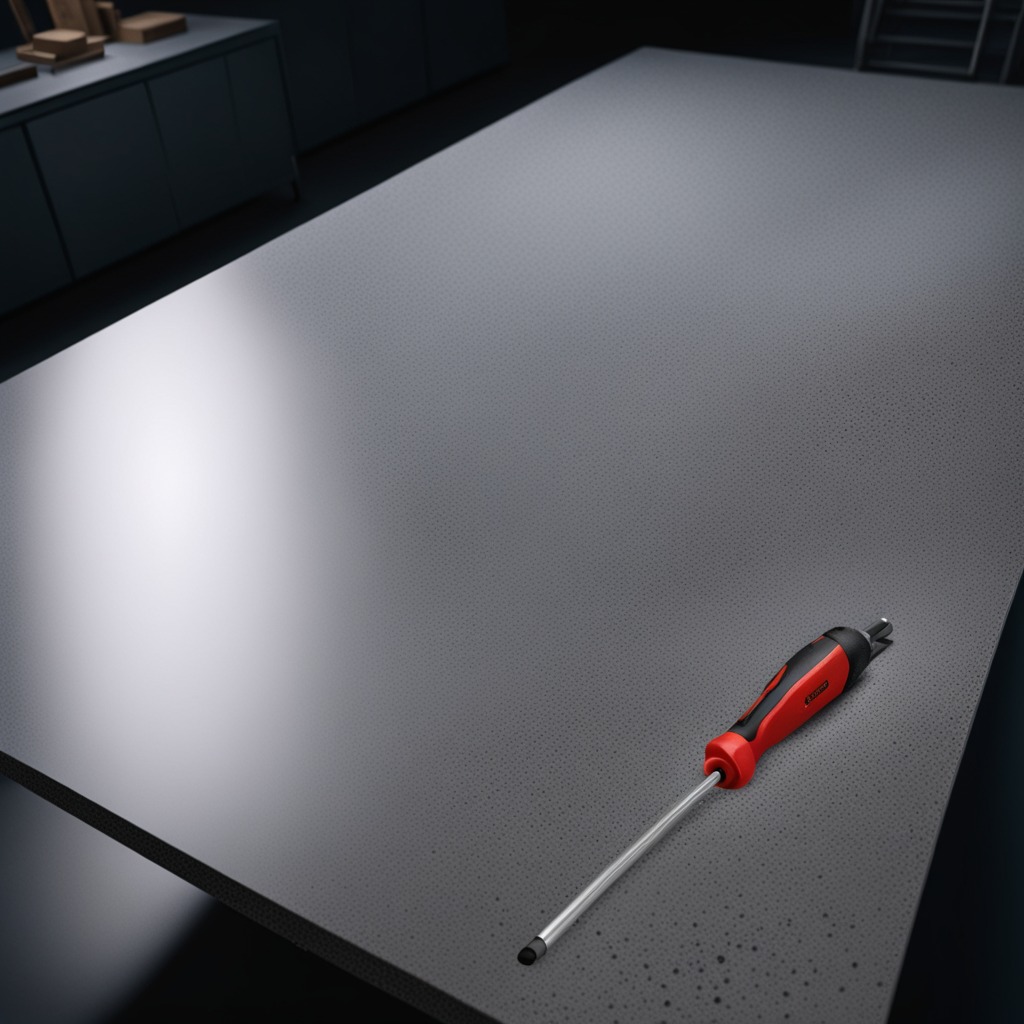
A screwdriver lies on the clean granite table inside a workshop at night dim ambient light soft shadows worn but